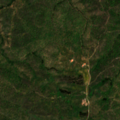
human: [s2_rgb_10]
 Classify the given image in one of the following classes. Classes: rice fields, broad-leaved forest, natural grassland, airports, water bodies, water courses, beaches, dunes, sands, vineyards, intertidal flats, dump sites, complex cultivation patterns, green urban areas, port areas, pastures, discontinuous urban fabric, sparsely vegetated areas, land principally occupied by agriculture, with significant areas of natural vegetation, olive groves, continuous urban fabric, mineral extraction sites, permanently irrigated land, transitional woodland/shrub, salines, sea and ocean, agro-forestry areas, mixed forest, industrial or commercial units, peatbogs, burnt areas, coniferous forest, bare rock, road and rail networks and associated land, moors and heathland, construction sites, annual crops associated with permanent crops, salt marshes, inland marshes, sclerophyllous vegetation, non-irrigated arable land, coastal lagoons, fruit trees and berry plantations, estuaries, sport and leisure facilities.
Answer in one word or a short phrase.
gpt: continuous urban fabric